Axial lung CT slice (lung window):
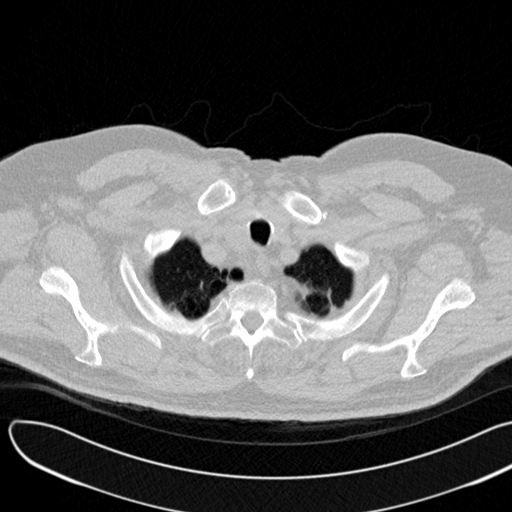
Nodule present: no